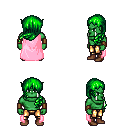
a pixel art fantasy rpg character, male body template, orc, green skin, pink cape, gold greaves, green left-swept hairstyle, leather bracers, brown shoes, four views (front, back, left, right), 2x2 character sprite sheet, small pixel art, hard edges, no anti-aliasing